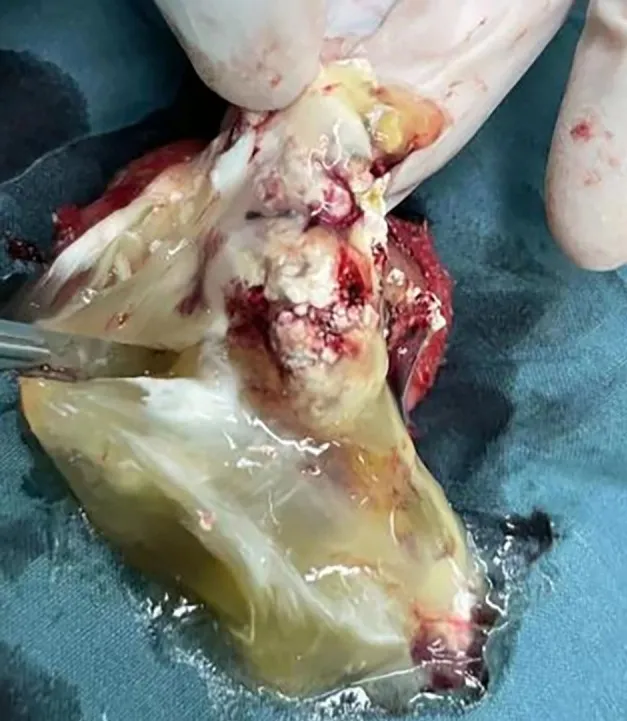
The general pathology showed that the partial incision of the incision surface was solid, the solid area was gray-yellow and soft, the inner wall of the cystic capsule was slightly rough, and the local gray-yellow and gray-white granular areas were full of jelly-like matter.
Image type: medical_photograph (other_medical_photograph)